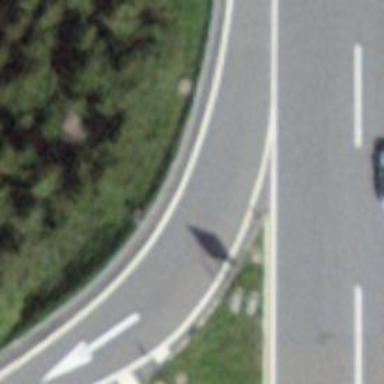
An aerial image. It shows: Trunk link road with asphalt surface.